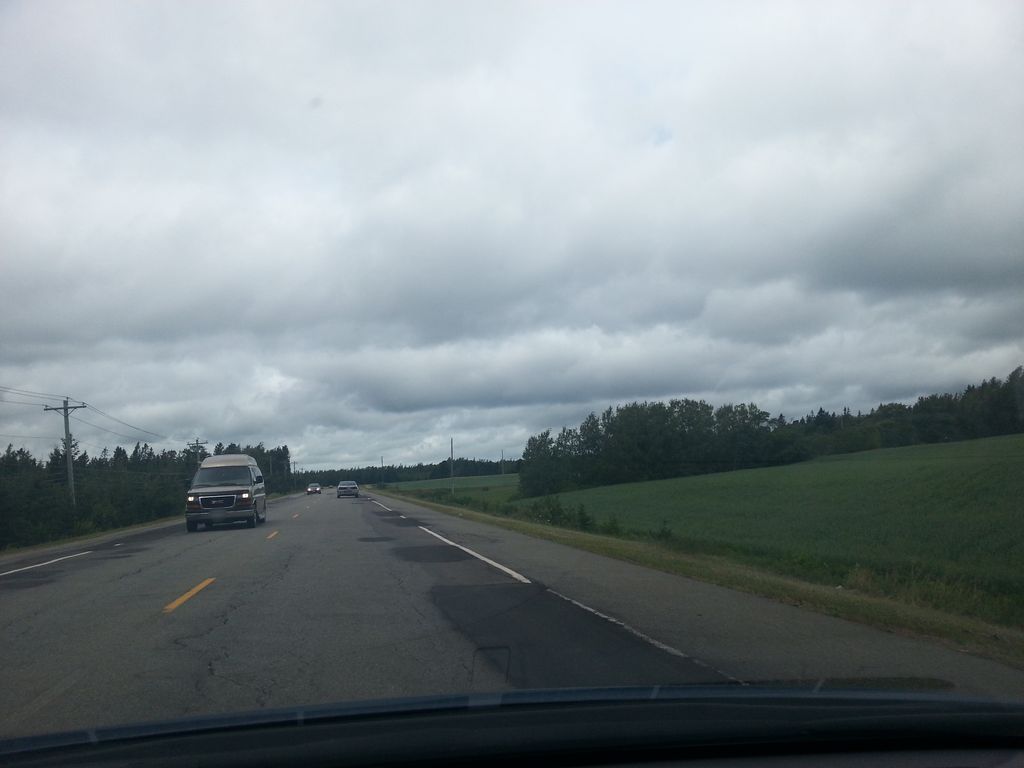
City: charlottetown